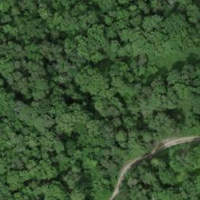
EUNIS habitat code: 43
Species observed at this site:
Potentilla recta